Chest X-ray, PA view. Patient: 41 years old, sex F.
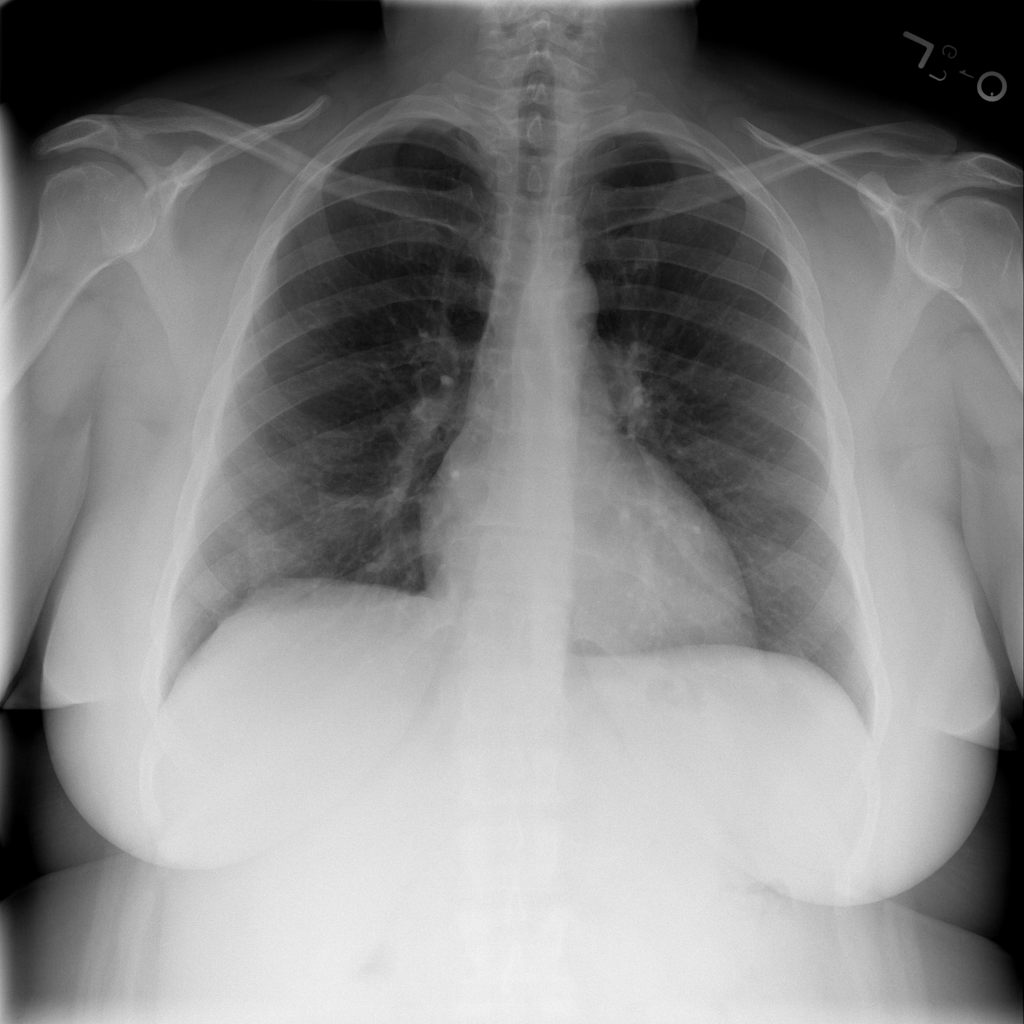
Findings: No Finding